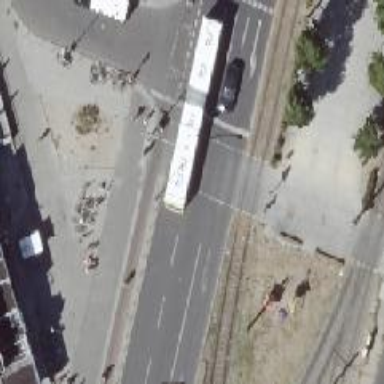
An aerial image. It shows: Tram crossing with traffic signals.